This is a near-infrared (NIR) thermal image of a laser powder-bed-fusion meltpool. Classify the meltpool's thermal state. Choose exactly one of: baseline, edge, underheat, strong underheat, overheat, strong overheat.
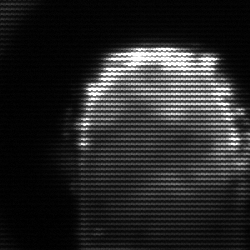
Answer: baseline